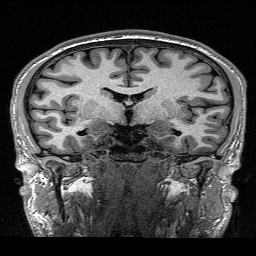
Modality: T1w
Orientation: sagittal
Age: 23
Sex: male
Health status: healthy
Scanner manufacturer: siemens
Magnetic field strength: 1.5 T
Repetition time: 2.73 s
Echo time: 0.00357 s